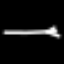
Label: fork